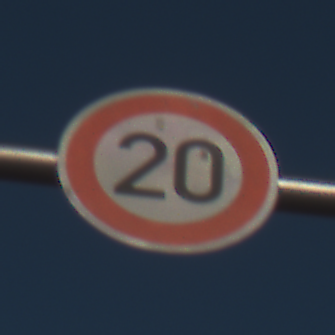
Verkehrszeichen: Geschwindigkeit20
Umgebung: Outdoor, Urban
Tageszeit: MorningAfternoon
Wetter: Clear
Licht: Natural
Jahreszeit: NotSpecified
Kontrast: HighContrast